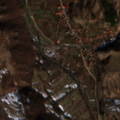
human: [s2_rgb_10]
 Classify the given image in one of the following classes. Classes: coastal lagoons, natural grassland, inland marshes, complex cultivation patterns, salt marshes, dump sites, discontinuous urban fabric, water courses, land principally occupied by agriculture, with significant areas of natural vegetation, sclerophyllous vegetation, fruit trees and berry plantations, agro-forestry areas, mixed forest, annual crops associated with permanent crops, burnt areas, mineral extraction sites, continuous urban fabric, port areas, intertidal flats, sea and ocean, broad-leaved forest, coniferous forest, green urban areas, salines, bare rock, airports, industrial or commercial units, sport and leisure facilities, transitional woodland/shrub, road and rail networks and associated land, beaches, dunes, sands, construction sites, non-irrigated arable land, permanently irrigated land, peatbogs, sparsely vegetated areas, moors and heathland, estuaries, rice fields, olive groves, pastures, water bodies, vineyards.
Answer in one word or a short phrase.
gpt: complex cultivation patterns, land principally occupied by agriculture, with significant areas of natural vegetation, broad-leaved forest, transitional woodland/shrub